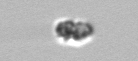
Label: Dinophyceae